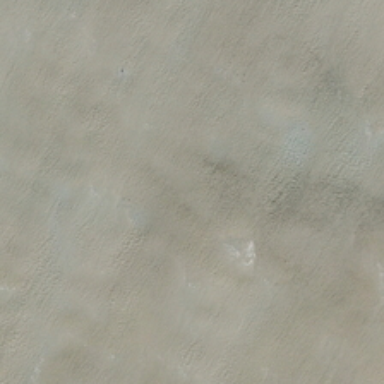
A piece of sand in the desert is like fish scale .